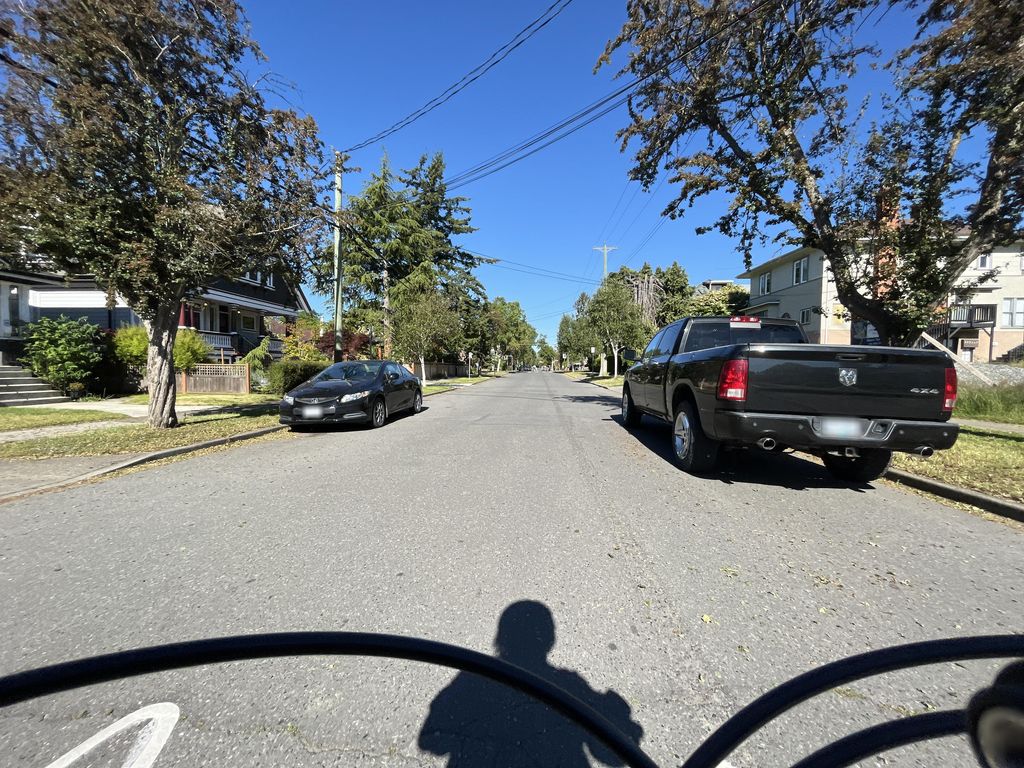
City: victoria